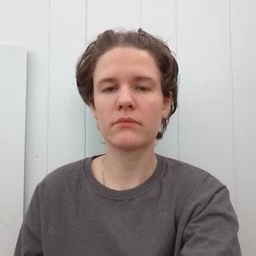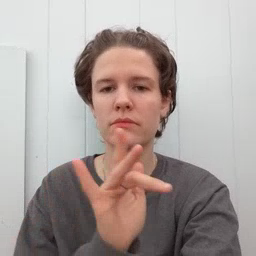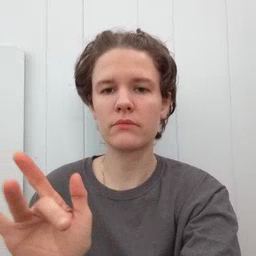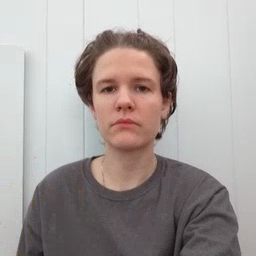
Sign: empty